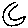
Label: moon